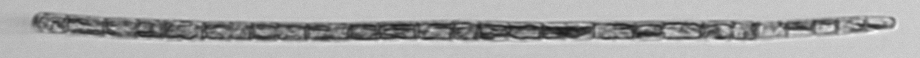
Label: Trichodesmium